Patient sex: M
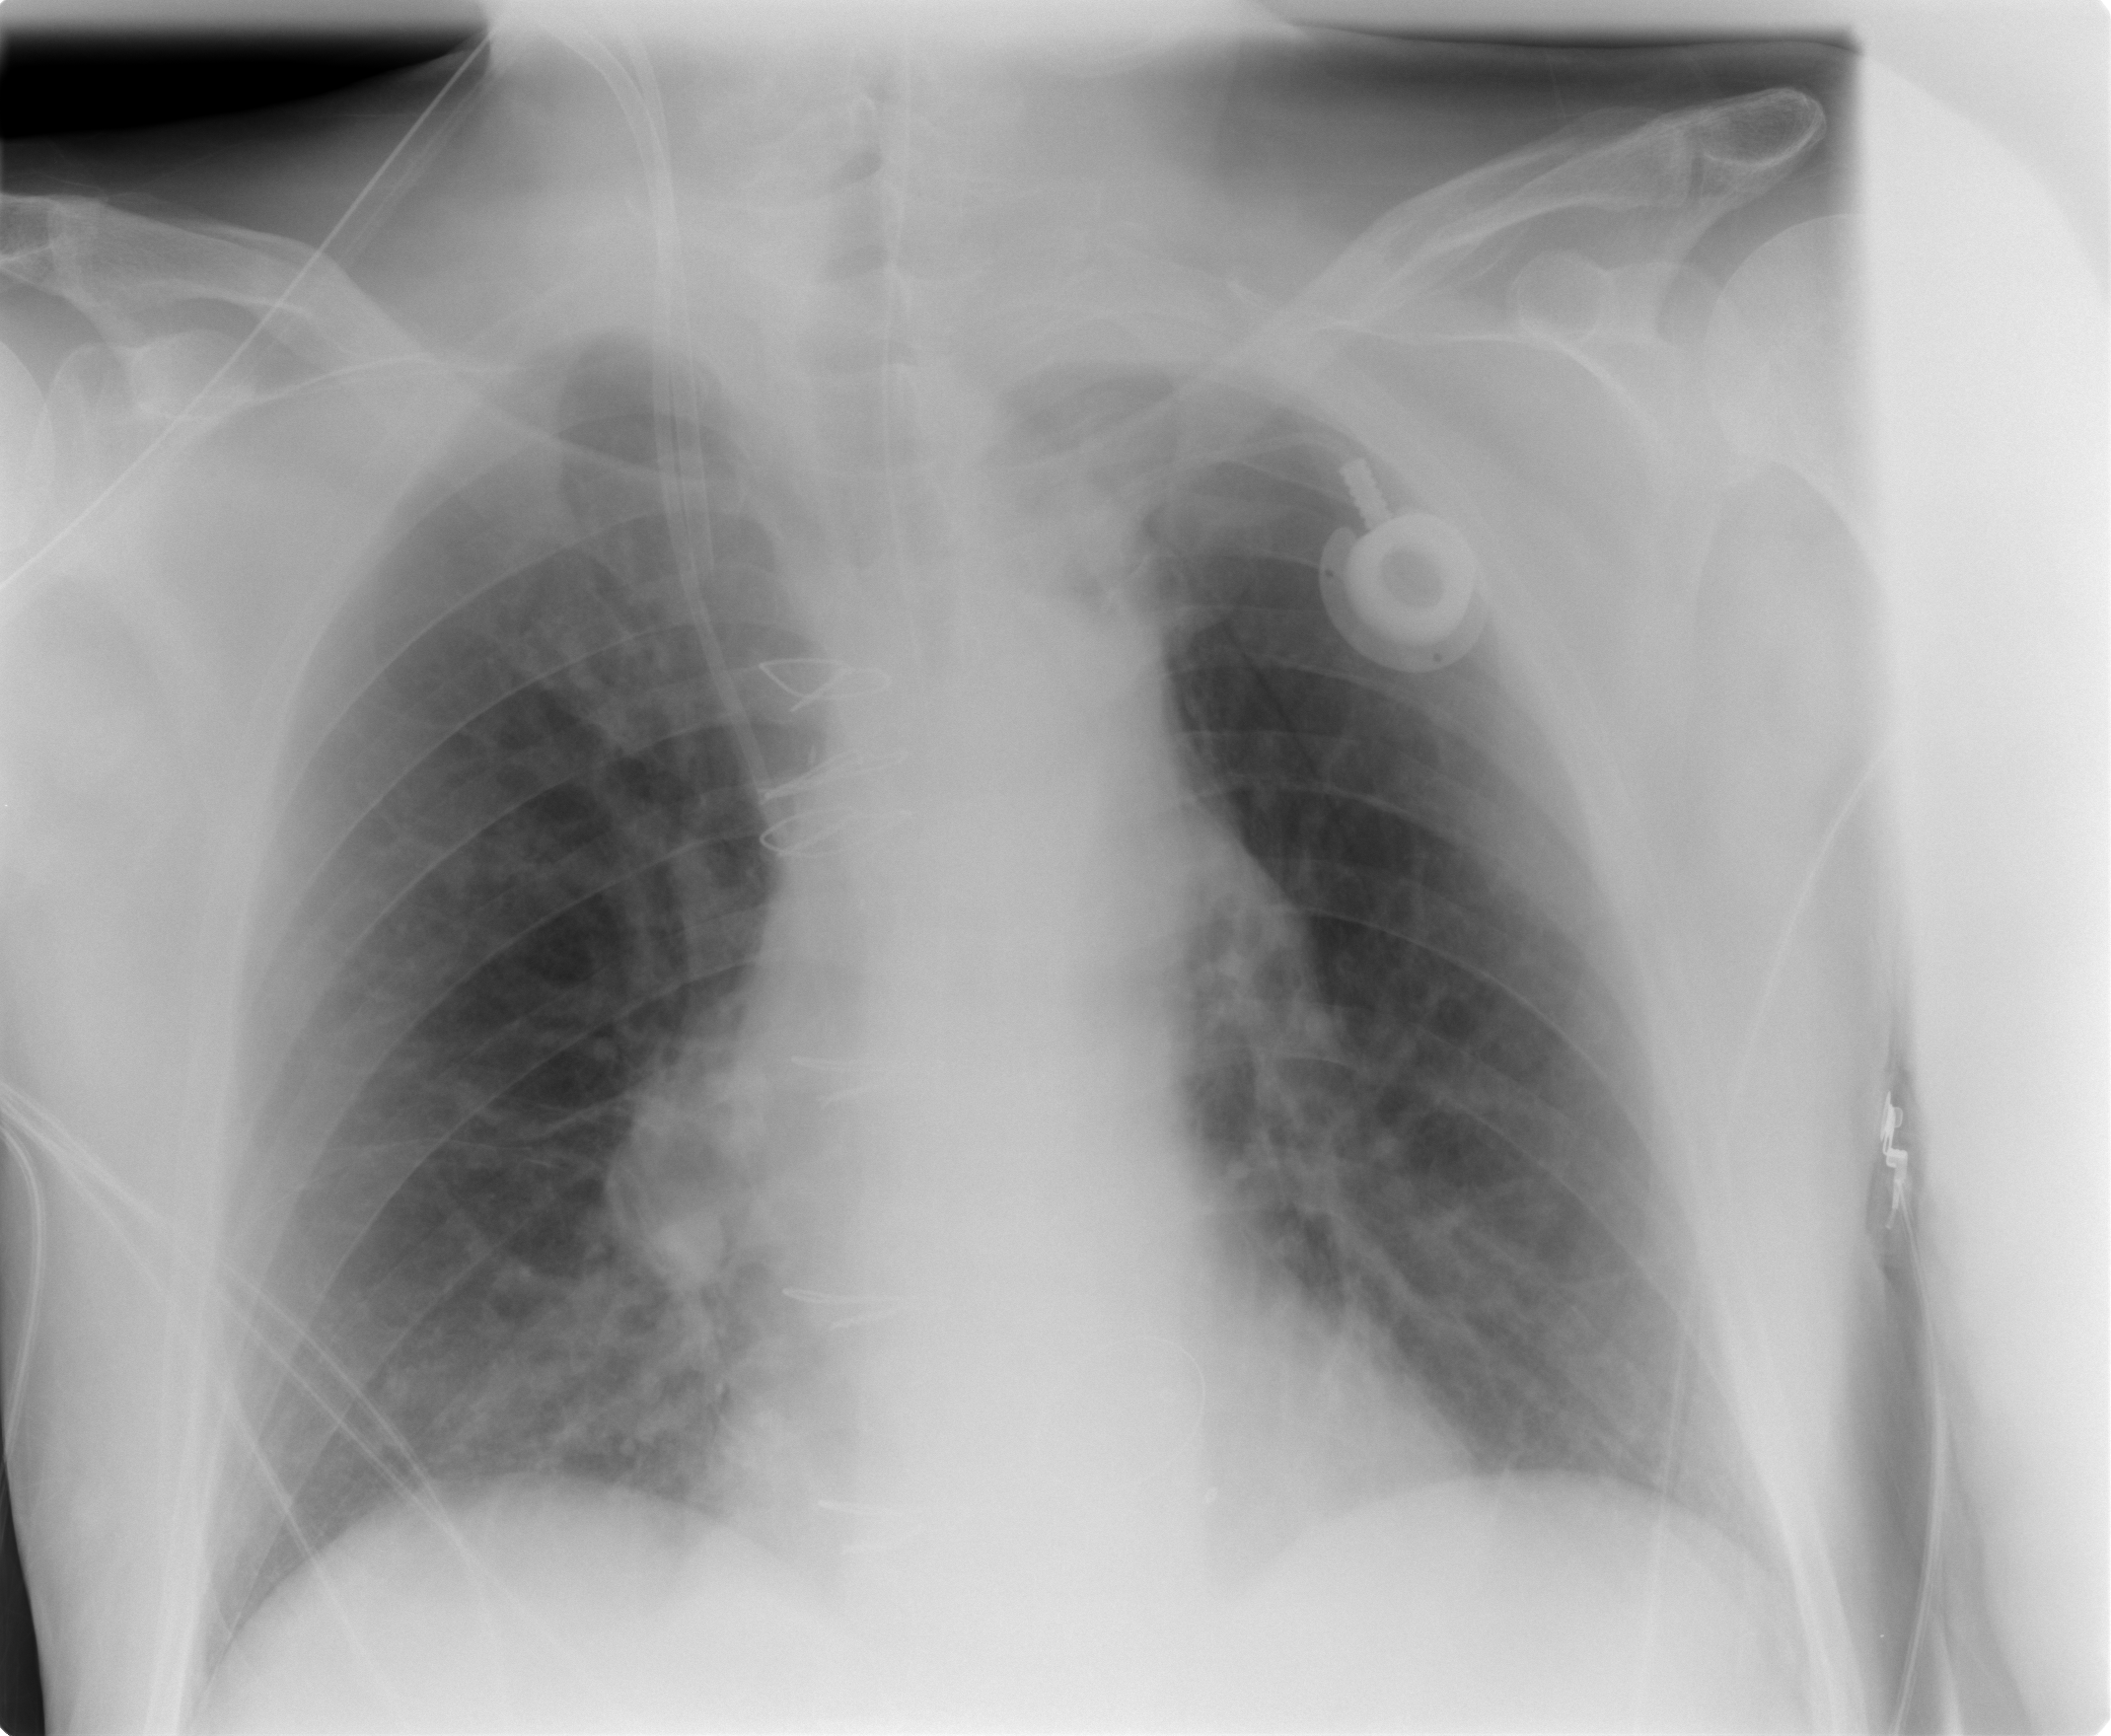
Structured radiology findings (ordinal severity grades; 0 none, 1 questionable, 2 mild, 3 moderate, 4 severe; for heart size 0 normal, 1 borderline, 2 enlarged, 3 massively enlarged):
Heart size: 1
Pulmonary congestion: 0
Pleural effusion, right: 0
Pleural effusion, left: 0
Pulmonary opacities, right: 2
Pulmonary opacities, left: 0
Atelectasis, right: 2
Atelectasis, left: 0